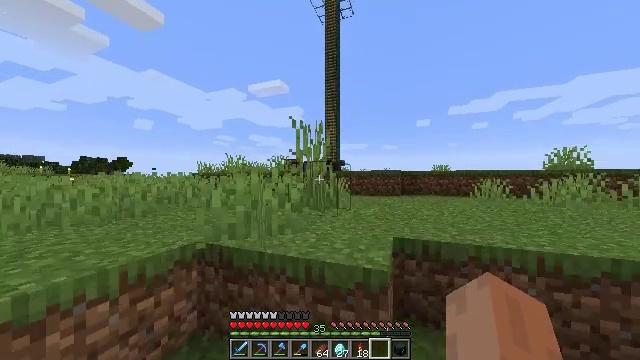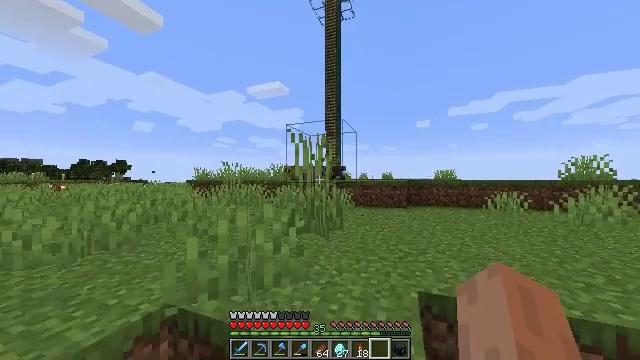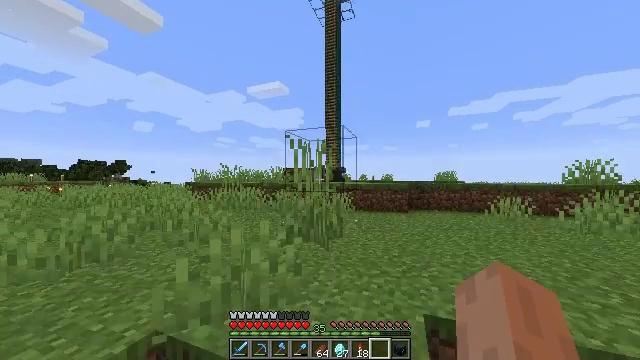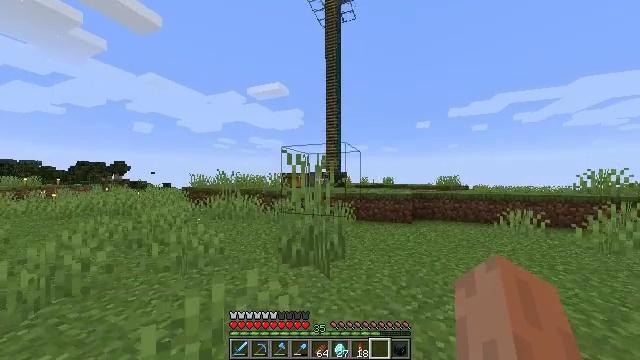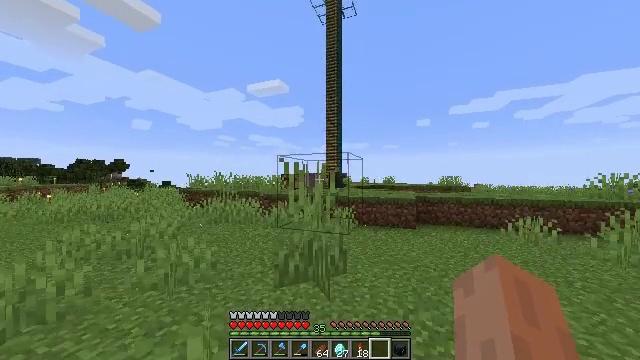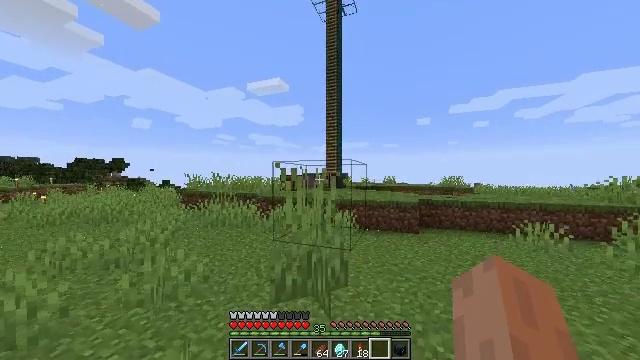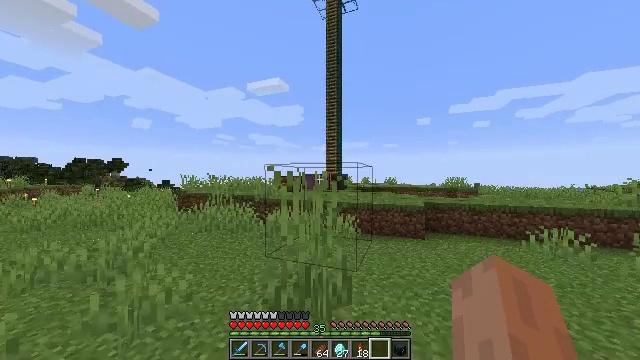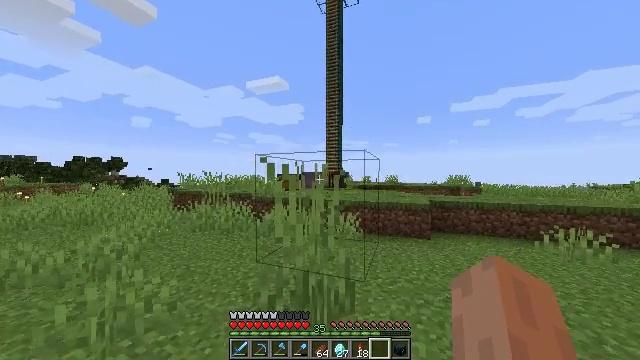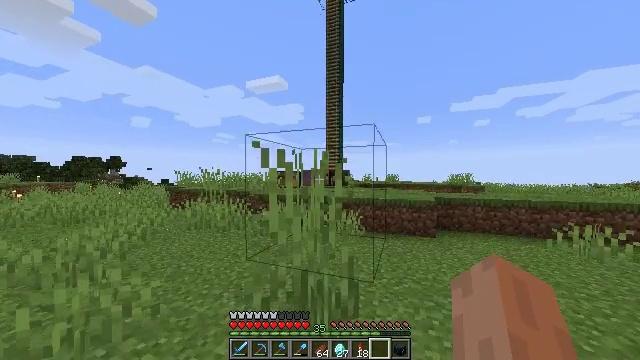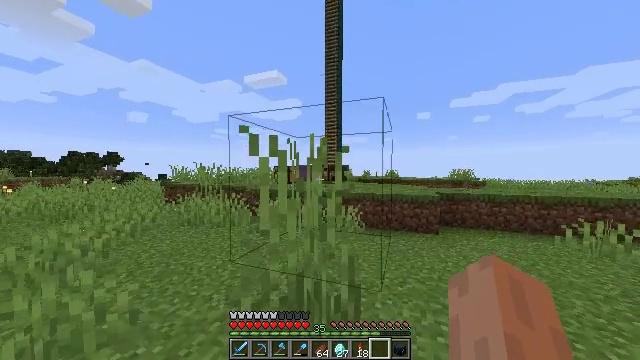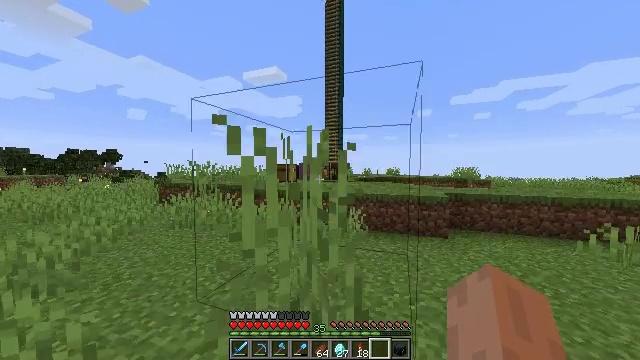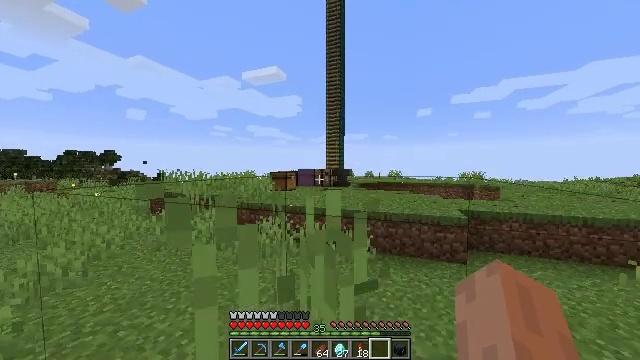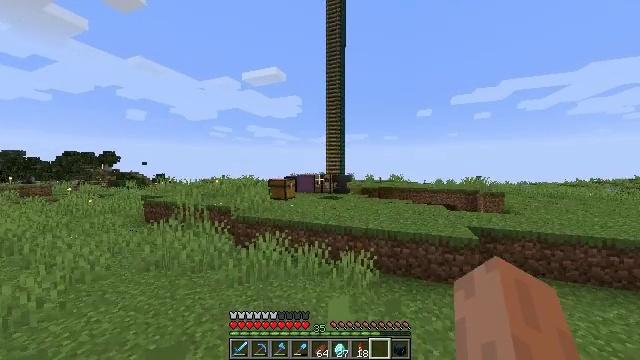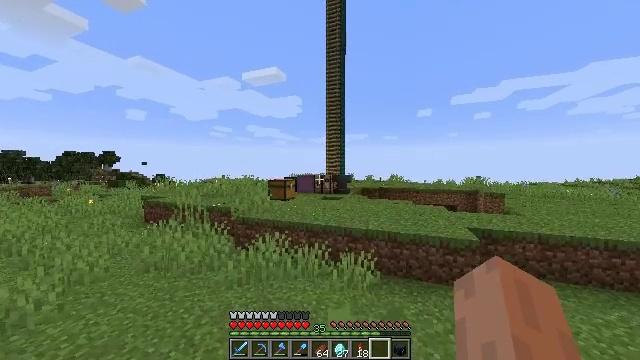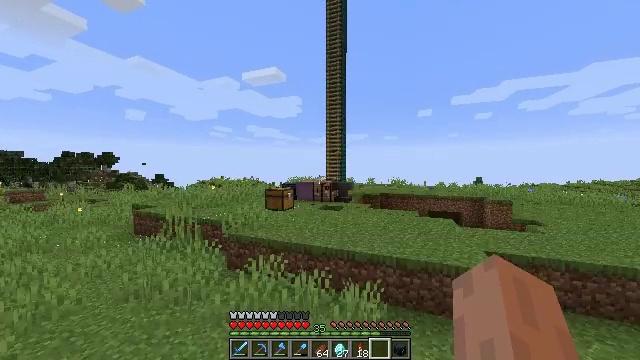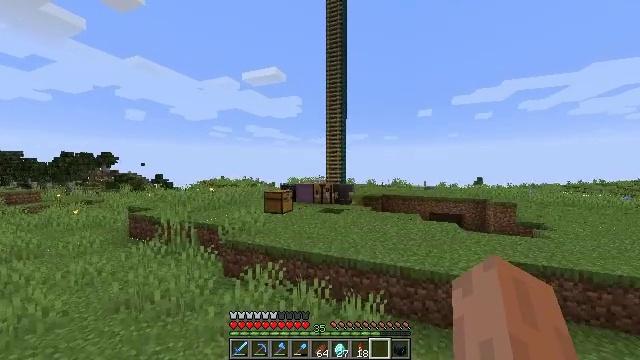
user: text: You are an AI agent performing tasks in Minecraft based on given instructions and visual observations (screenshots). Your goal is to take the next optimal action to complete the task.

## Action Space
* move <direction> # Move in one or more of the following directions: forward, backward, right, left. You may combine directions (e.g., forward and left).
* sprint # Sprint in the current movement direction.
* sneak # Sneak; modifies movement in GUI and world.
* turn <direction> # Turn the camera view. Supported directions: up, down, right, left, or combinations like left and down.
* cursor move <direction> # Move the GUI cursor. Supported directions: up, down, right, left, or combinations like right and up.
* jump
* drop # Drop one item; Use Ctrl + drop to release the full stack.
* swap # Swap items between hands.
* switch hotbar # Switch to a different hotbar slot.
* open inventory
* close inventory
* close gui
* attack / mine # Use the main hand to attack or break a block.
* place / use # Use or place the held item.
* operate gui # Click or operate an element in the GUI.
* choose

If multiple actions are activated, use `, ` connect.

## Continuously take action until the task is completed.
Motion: motion action
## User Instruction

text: Attack the ender chest to collect it.
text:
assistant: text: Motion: move forward, sprint, jump
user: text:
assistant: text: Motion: move forward, sprint, jump
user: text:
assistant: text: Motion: move forward, sprint, jump
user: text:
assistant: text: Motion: move forward, sprint, jump
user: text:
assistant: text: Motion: move forward, sprint, jump
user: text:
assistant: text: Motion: move forward, sprint, jump
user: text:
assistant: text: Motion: move forward, sprint, jump
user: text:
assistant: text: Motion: move forward, sprint, jump
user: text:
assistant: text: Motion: move forward, sprint, turn down, jump
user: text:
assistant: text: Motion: move forward, sprint, jump
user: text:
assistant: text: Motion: move forward, sprint, jump
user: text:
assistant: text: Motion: move forward, sprint, jump
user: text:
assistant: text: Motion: move forward, sprint, jump
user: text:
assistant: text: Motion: move forward, sprint, jump
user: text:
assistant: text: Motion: move forward, sprint, jump
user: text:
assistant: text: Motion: move forward, sprint, jump
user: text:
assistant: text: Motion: move forward, sprint, jump
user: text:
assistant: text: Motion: move forward, sprint, jump
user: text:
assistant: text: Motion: move forward, sprint, jump
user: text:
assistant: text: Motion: move forward, sprint, jump
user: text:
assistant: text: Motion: move forward, sprint, jump
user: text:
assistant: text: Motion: move forward, sprint, jump
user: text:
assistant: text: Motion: move forward, sprint, jump
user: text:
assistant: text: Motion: move forward, sprint, jump
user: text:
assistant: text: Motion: move forward, sprint, jump
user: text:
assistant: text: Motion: move forward, sprint, turn right and down, jump
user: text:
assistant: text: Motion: move forward, sprint, turn right and down, jump
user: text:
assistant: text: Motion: move forward, sprint, turn right and down, jump
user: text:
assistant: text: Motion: move forward, sprint, turn right and down
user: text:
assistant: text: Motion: move forward, sprint, turn right and down